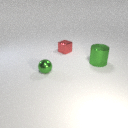
large green metal cylinder to the right of small green metal sphere